Interaction volume radius: 10 \u00c5
Interaction volume height: 25 \u00c5
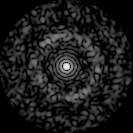
Disorder parameter: 0.8407